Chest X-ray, PA view. Patient: 47 years old, sex F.
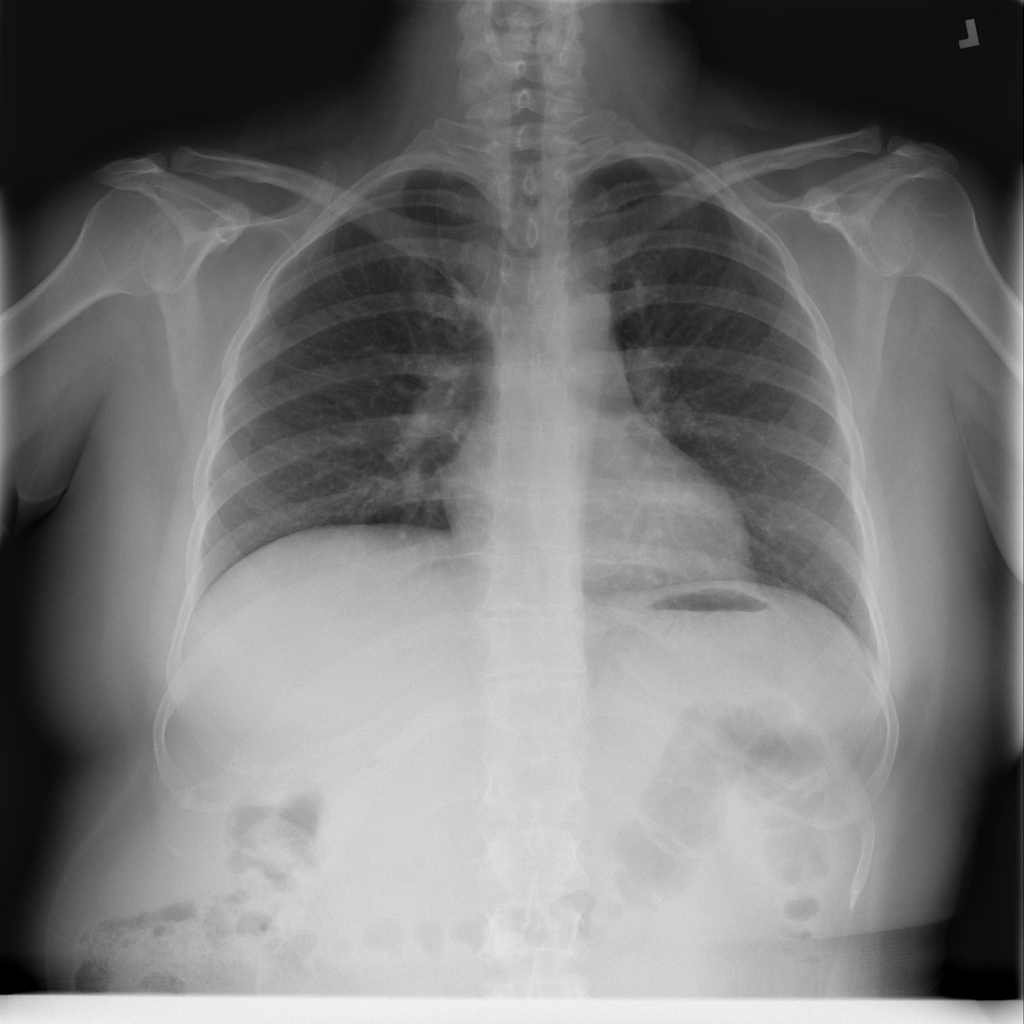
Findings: No Finding